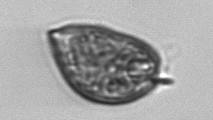
Label: Prorocentrum_micans